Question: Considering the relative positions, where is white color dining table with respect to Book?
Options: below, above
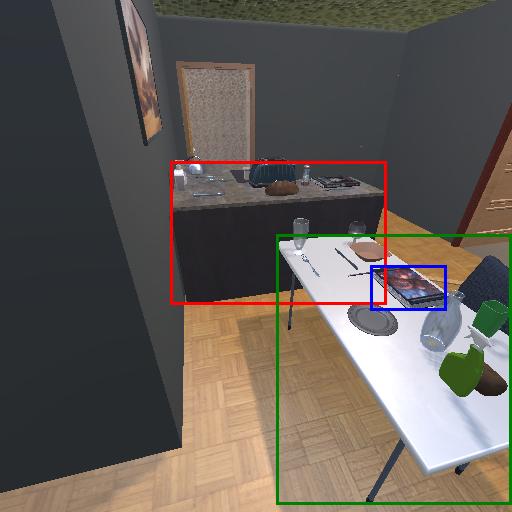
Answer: below